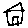
Label: house